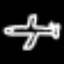
Label: airplane